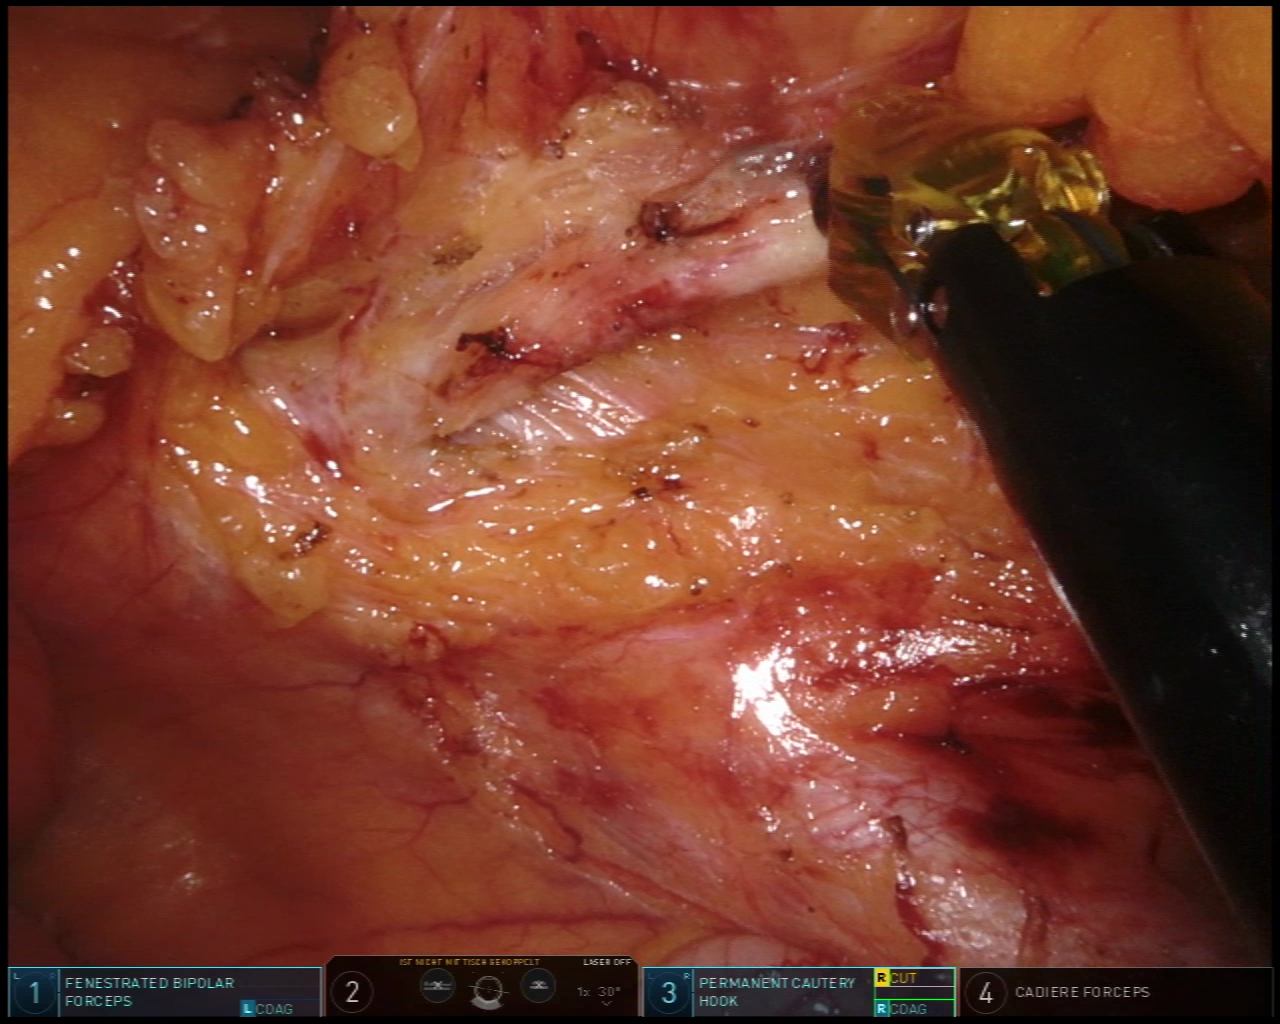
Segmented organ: inferior_mesenteric_artery
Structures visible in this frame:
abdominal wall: no
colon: no
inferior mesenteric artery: yes
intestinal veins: no
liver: no
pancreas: no
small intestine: no
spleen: no
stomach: no
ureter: no
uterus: no
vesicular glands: no